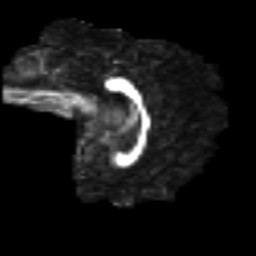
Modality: FA
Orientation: sagittal
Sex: male
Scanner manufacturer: ge
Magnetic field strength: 3 T
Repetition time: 7 s
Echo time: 0.08 s